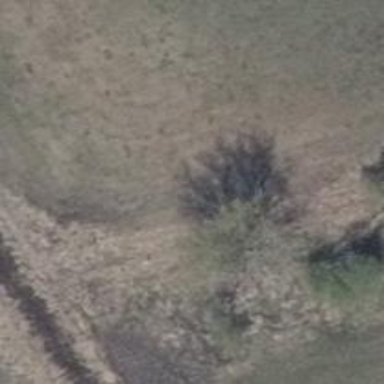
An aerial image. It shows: Row of trees in natural setting.